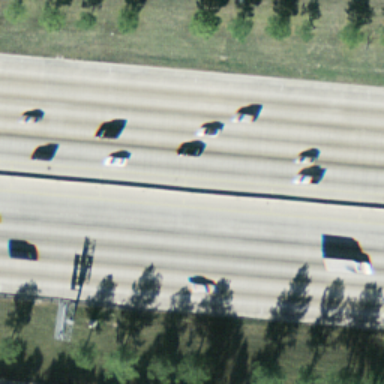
There are two straight freeways with some plants beside them .